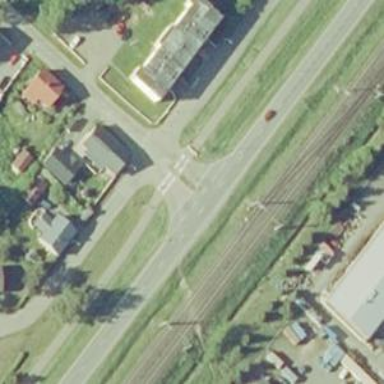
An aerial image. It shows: Uncontrolled crossing on the road.